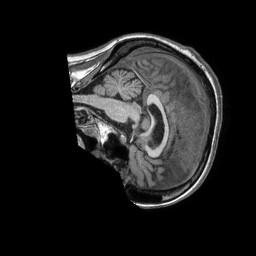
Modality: T1w
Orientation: sagittal
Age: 63
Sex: female
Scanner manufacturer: philips
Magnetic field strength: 1.5 T
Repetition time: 0.007123 s
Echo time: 0.00325 s